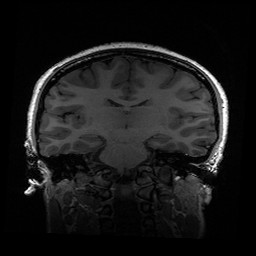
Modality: T1w
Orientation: sagittal